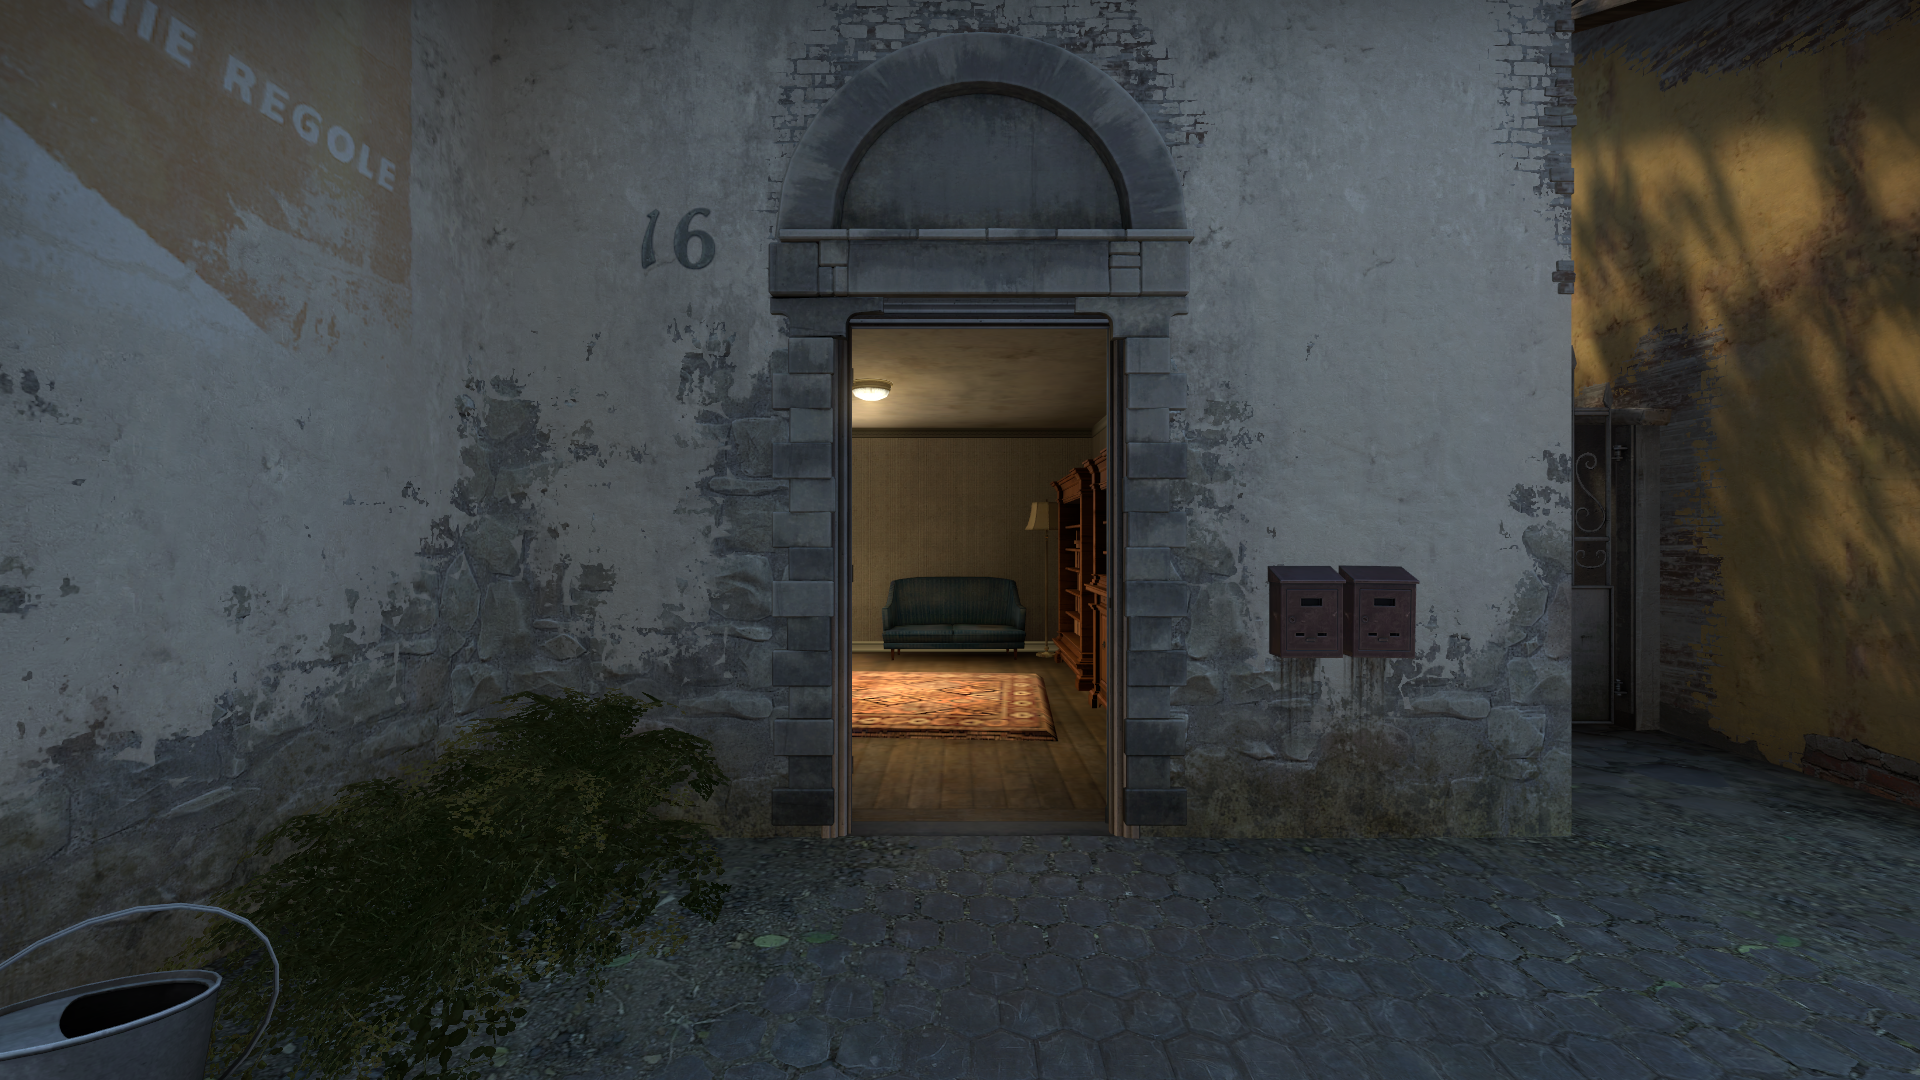
Map: de_inferno